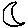
Label: moon